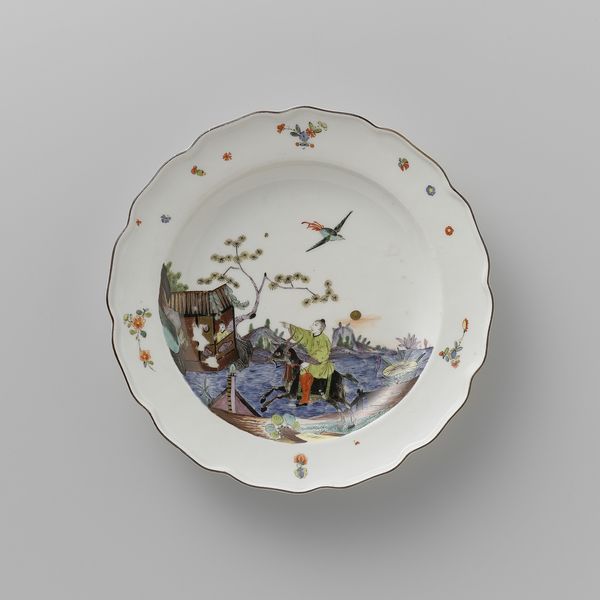
Titel: Dinerbord
Künstler: Meissener Porzellan Manufaktur
Standort: Amsterdam
Institution: Rijksmuseum
Schlagwörter: homme, vert, noir, maison, assiette, fleurs, porcelaine, arbre, paysage, cheval, chasse, toit, arbres, chinoiserie, cavalier, colline, chinois, collines, colinne, sèvres, stoits